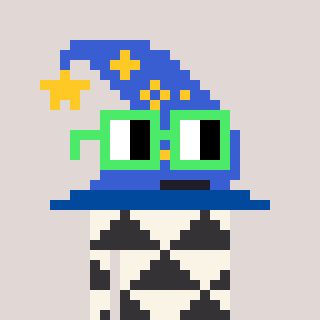
a pixel art character with square light green glasses, a wizard hat-shaped head and a grayscale-colored body on a warm background